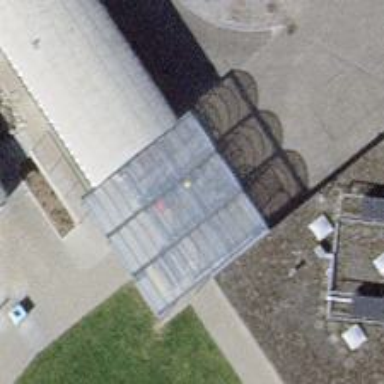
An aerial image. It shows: Full-height turnstile barrier.